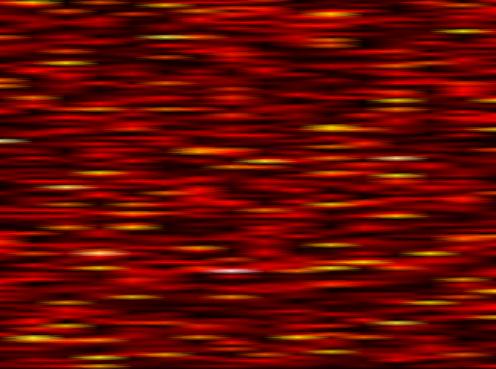
Label: FOFDM